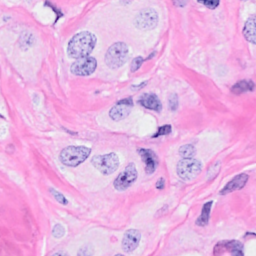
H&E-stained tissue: Breast